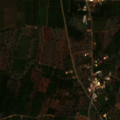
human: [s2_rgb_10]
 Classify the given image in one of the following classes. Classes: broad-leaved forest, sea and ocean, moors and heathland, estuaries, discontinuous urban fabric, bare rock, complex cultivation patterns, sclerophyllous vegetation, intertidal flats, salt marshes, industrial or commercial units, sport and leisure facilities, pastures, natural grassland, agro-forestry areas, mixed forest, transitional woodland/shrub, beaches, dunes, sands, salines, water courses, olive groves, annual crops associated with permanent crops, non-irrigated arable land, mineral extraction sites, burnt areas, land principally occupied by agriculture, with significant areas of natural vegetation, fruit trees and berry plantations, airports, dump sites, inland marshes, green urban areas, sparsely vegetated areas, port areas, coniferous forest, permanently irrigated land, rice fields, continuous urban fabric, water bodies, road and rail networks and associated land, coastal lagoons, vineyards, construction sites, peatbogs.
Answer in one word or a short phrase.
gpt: fruit trees and berry plantations